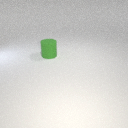
large green rubber cylinder